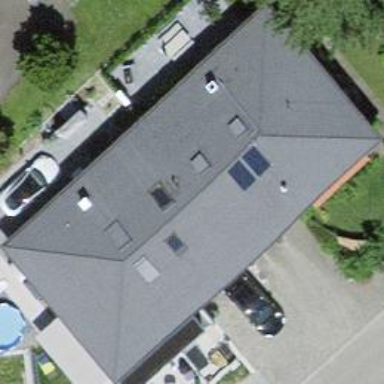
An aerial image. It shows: Semi-detached house.